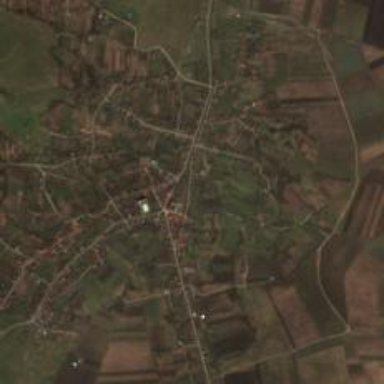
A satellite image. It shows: Village.